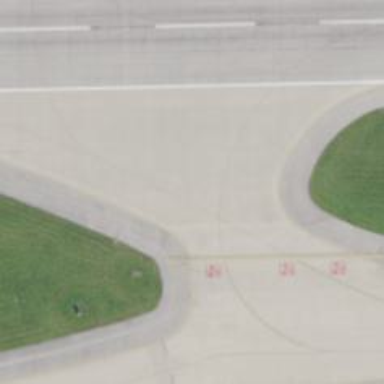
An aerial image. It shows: Image of taxiway at airport.